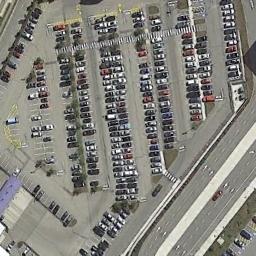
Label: parking_lot